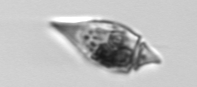
Label: Amphidinium